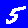
Digit: 5